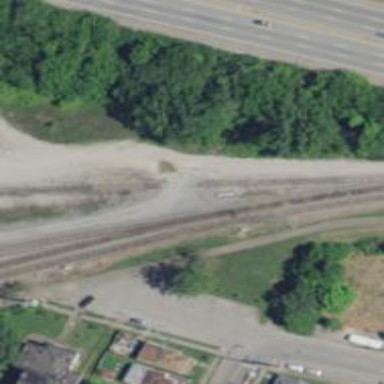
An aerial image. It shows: Railway spur service.